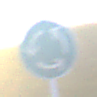
Verkehrszeichen: Kreisverkehr
Umgebung: Outdoor, Nature
Tageszeit: SunriseSunset
Wetter: Clear
Licht: Natural
Jahreszeit: NotSpecified
Kontrast: HighContrast